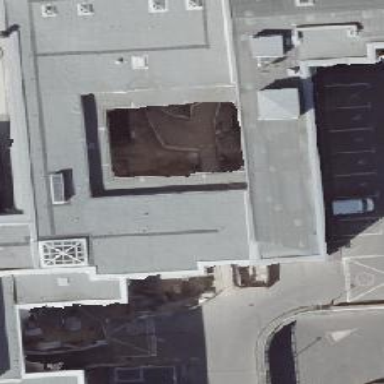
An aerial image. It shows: Footway tunnel passing through building.